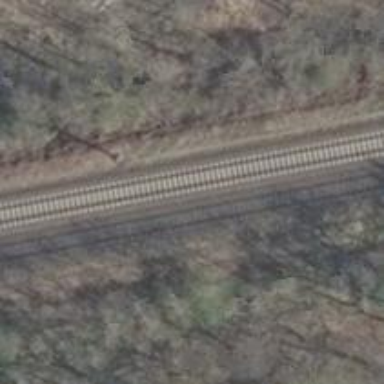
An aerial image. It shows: Signal light at railway crossing.